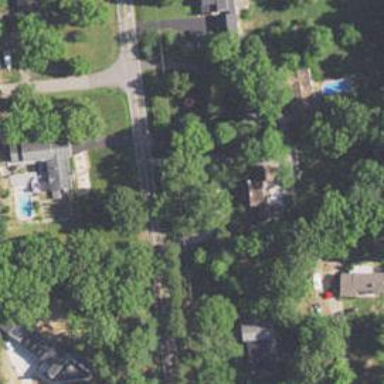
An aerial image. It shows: Neighborhood.